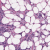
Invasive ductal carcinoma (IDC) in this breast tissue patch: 1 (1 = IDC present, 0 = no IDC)